Question: I need to make a horizontal dashed line. Something to look like this:

This is how I do this in iOS:
'''
CAShapeLayer *shapeLayer = [CAShapeLayer layer];
CGSize frameSize = size;
CGRect shapeRect = CGRectMake(0.0f, 0.0f, frameSize.width, frameSize.height);
[shapeLayer setBounds: shapeRect];
[shapeLayer setPosition: CGPointMake(frameSize.width / 2, frameSize.height / 2)];
[shapeLayer setFillColor: [[UIColor clearColor] CGColor]];
[shapeLayer setStrokeColor: color];
[shapeLayer setLineWidth: 3.0f];
[shapeLayer setLineJoin: kCALineJoinRound];
[shapeLayer setLineDashPattern: [NSArray arrayWithObjects: [NSNumber numberWithInt: 10], [NSNumber numberWithInt: 5], nil]];
UIBezierPath *path = [UIBezierPath bezierPathWithRoundedRect: shapeRect cornerRadius: 0];
[shapeLayer setPath: path.CGPath];
'''
How to achieve a similar effect in Android?
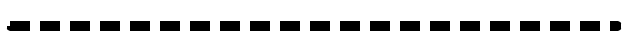
Answer: we can approach that by java
'''
import android.content.Context;
import android.graphics.Canvas;
import android.graphics.Color;
import android.graphics.DashPathEffect;
import android.graphics.Paint;
import android.graphics.Path;
import android.util.AttributeSet;
import android.view.View;
public class MyView extends View {
Paint paint;
Path path;
public MyView(Context context) {
super(context);
init();
}
public MyView(Context context, AttributeSet attrs) {
super(context, attrs);
init();
}
public MyView(Context context, AttributeSet attrs, int defStyle) {
super(context, attrs, defStyle);
init();
}
private void init() {
paint = new Paint();
paint.setColor(Color.BLACK);
paint.setStrokeWidth(10); // set stroke value as you want
paint.setStyle(Paint.Style.STROKE);
float[] intervals = new float[]{50.0f, 20.0f};
float phase = 0;
DashPathEffect dashPathEffect =
new DashPathEffect(intervals, phase);
paint.setPathEffect(dashPathEffect);
}
@Override
protected void onDraw(Canvas canvas) {
super.onDraw(canvas);
path = new Path(); // this method to make path for our draw
path.moveTo(50, 50); // x , y value of start point , if you dont any value the default will be (0,0)
path.lineTo(50, 500); // to (x,y) value end point use getMeasuredWidth() to full width in x value
canvas.drawPath(path, paint);
}
}
'''
to use it in your application
'''
<?xml version="1.0" encoding="utf-8"?>
<RelativeLayout xmlns:android="http://schemas.android.com/apk/res/android"
android:layout_width="match_parent"
android:layout_height="match_parent" >
<view
android:layout_width="match_parent"
android:layout_height="wrap_content"
class="com.imaadv.testpro.DashedLineView"/>
</RelativeLayout>
'''